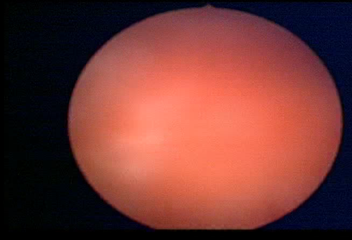
Modality: WLC
Class: Normal mucosa
Bladder cancer association: No